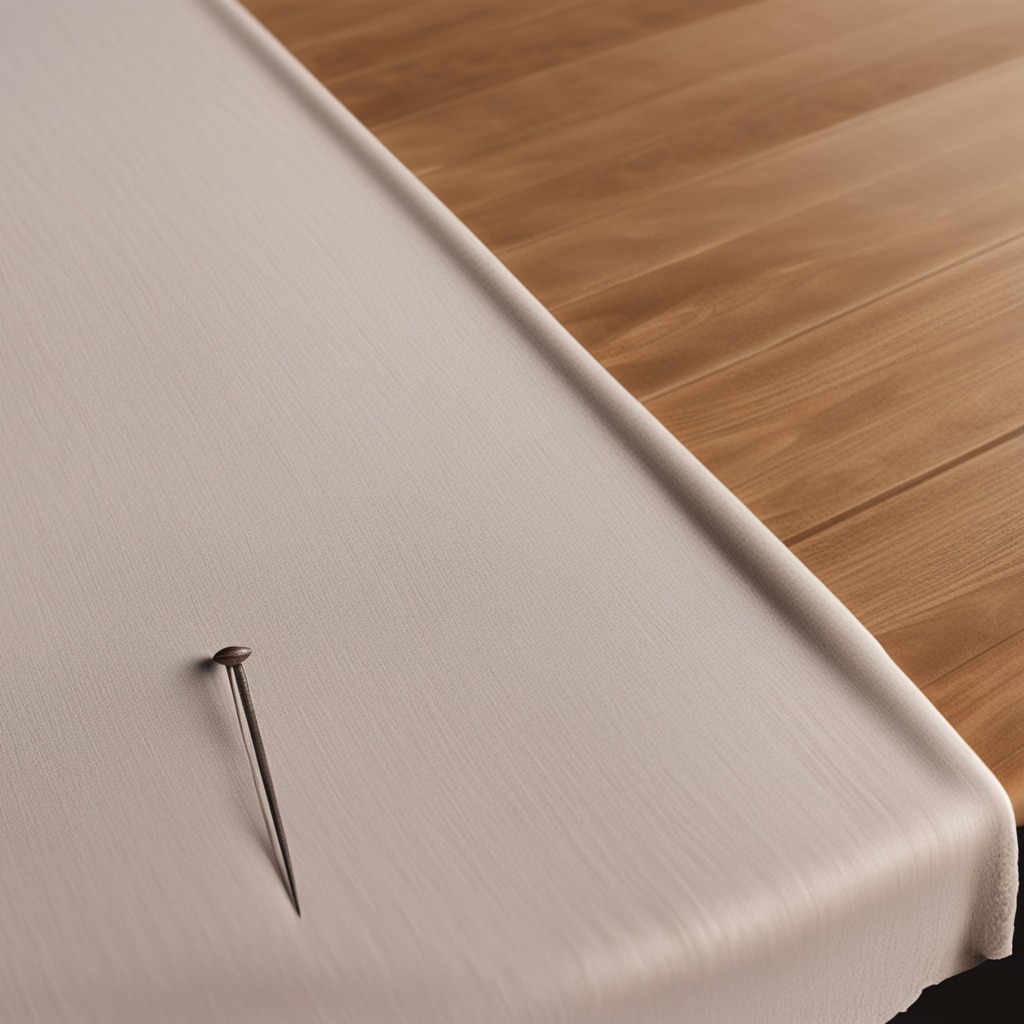
An iron nail lies on a clean wooden table in an outdoor workshop during daytime bright natural light soft shadows worn but beneath the cloth.